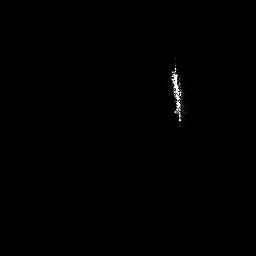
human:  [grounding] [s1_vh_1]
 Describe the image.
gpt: In the satellite image, there is  <ref>1 medium ship </ref> <box>[[65, 22, 71, 49, 0]]</box> located at center.